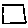
Label: square